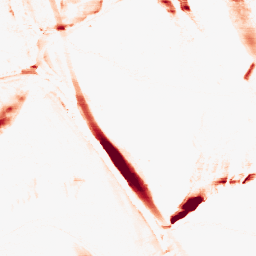
Category: morphological
Decomposition family: morphological_ellipse
Decomposition parameters: operation: opening
width: 5
height: 30
Upsampling method: bicubic
Upsampling parameters: scale: 8
Upsampling scale: 8